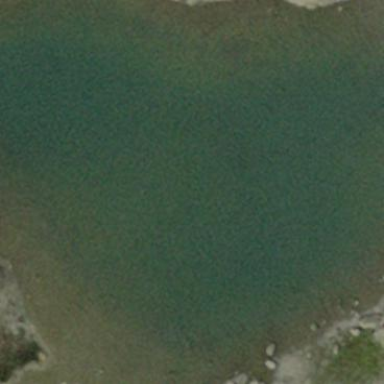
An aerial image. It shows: Pond with natural water.